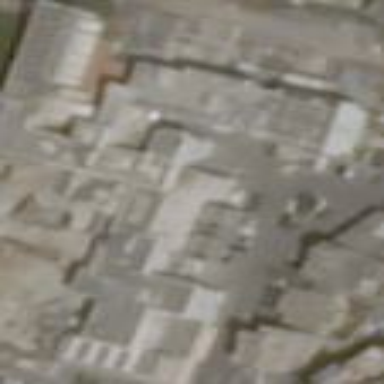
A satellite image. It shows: Hospital building.